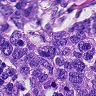
Metastatic tissue present: yes